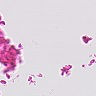
Metastatic tissue present: no